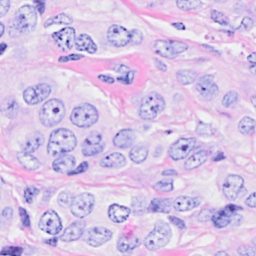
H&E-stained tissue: Breast